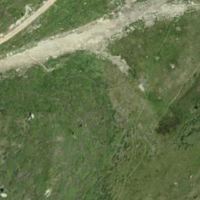
EUNIS habitat code: 26
Species observed at this site:
Calluna vulgaris
Erebia melampus